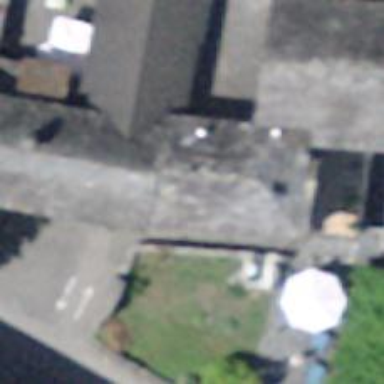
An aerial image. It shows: Restaurant.